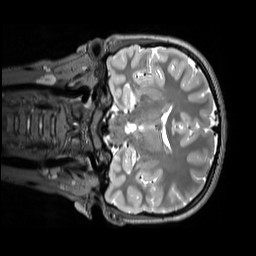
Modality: T2w
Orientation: coronal
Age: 12
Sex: male
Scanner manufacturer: siemens
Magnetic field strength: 3 T
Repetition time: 3.2 s
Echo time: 0.408 s